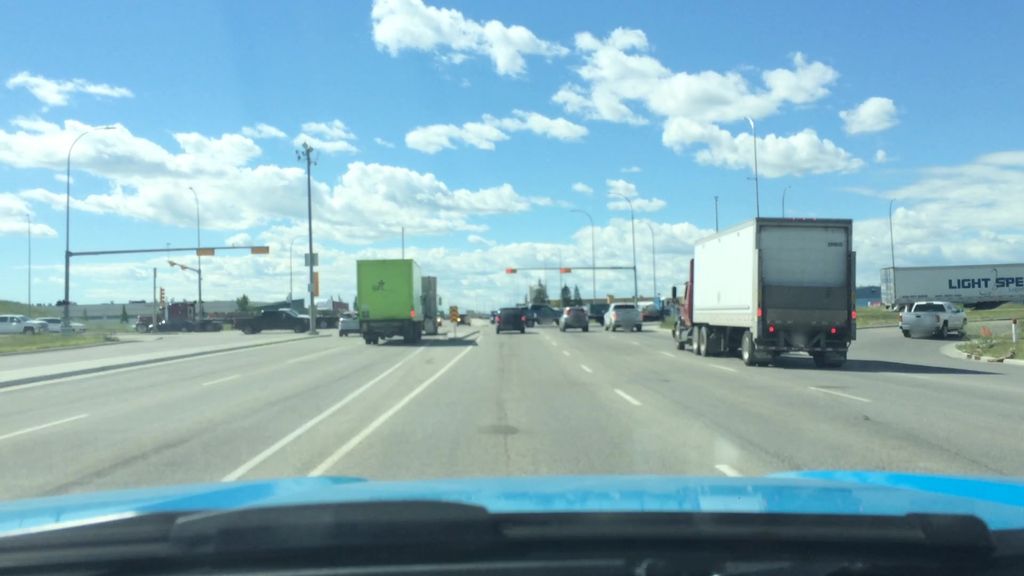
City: calgary